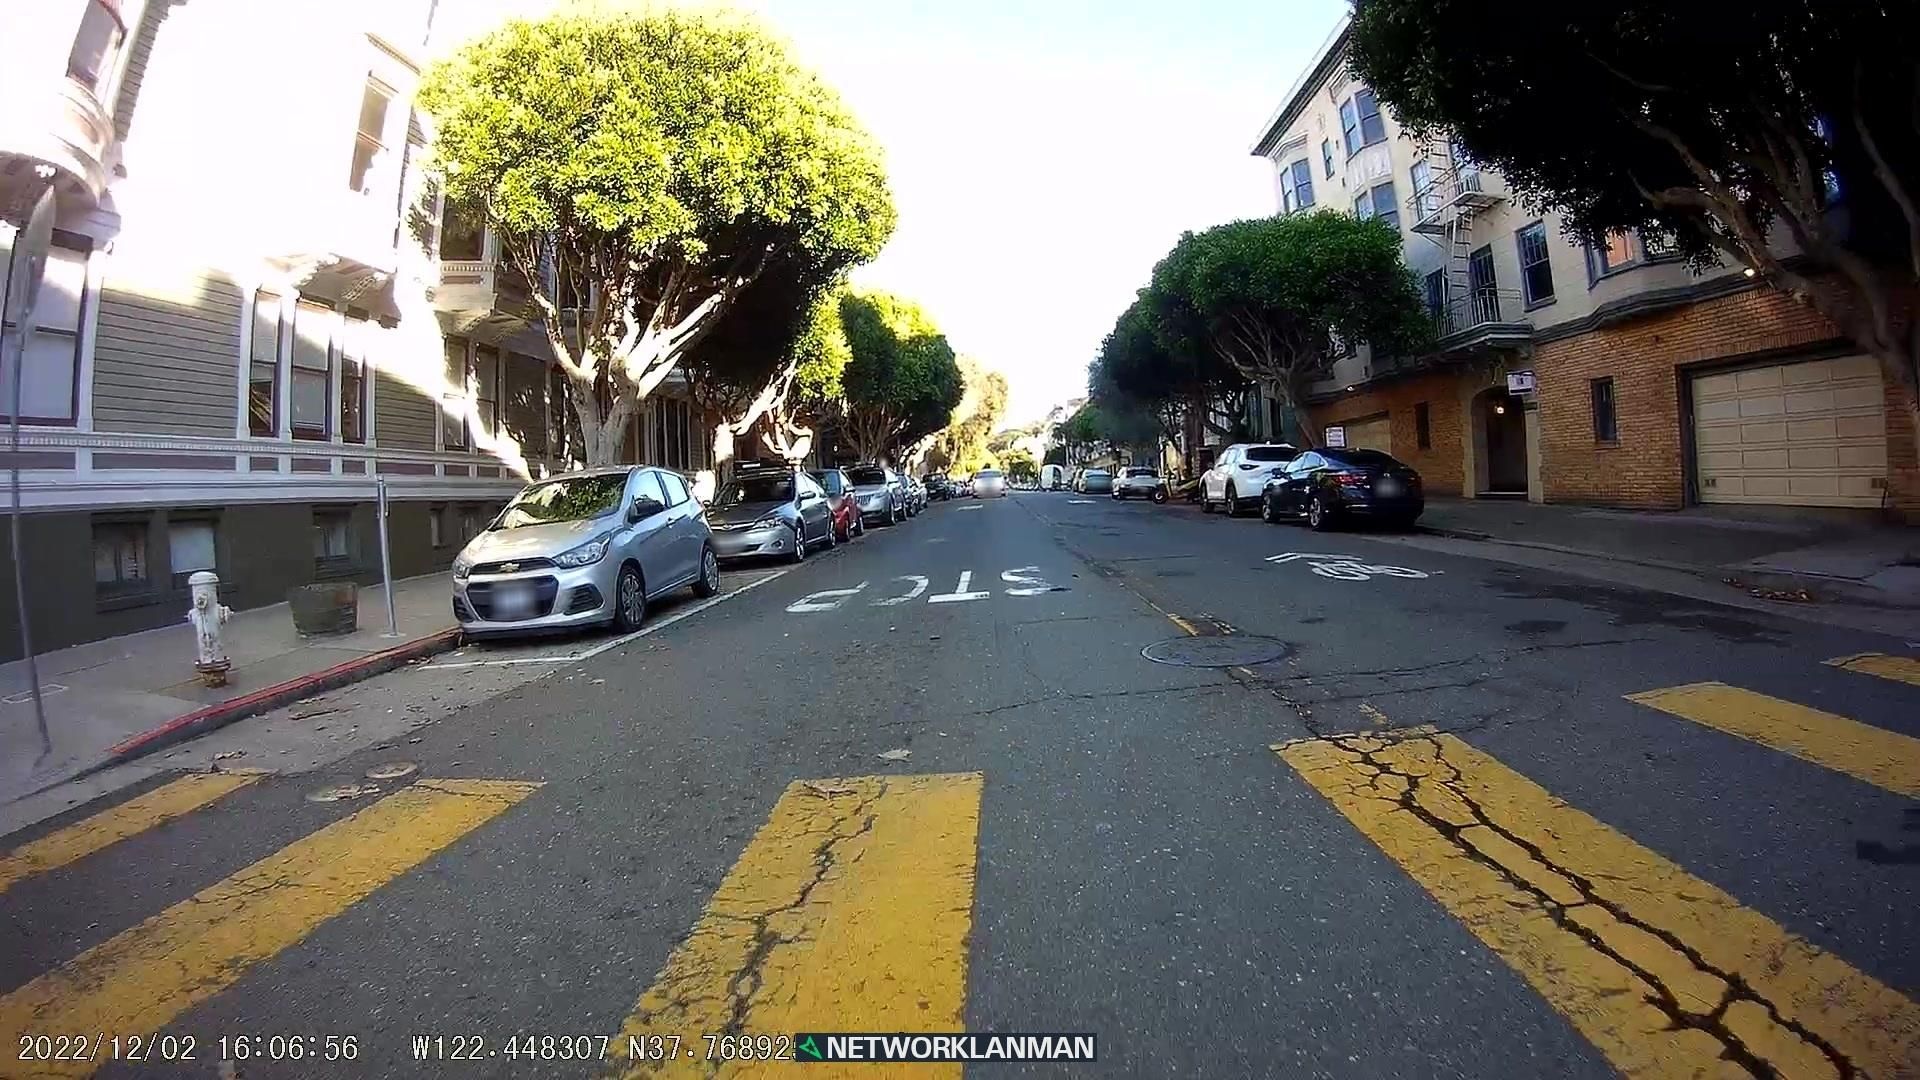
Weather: clear
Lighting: day
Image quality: good
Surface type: cycling surface
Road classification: footway
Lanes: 2
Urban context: urban centre
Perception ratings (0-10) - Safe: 7.38, Lively: 9.66, Beautiful: 7.68, Boring: 1.26, Depressing: 2.25, Wealthy: 5.15